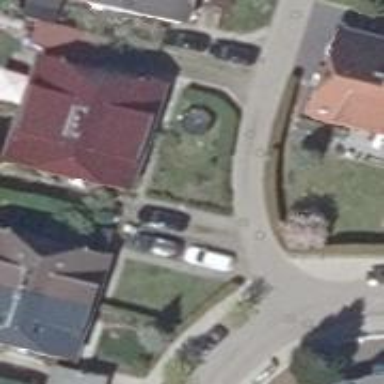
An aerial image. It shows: Residential road with no sidewalk.